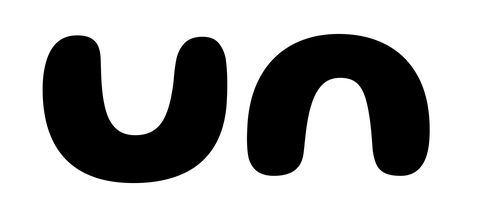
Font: Gluten_SemiBold